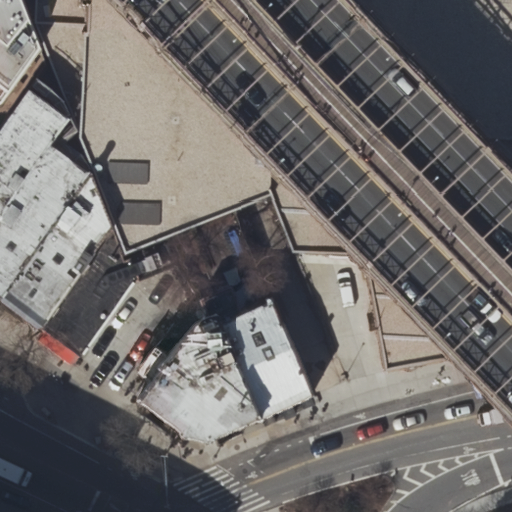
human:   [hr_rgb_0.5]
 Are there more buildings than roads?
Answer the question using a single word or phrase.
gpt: yes

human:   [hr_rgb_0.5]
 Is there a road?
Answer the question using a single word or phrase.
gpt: yes

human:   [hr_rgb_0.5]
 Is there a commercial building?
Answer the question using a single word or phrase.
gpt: no

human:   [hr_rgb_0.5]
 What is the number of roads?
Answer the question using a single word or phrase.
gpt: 7

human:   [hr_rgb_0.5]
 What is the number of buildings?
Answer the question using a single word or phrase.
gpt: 9

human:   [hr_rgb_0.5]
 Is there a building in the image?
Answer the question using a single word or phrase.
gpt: yes

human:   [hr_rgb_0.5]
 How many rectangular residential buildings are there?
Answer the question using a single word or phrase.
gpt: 7

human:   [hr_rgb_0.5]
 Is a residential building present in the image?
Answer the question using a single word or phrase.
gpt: yes

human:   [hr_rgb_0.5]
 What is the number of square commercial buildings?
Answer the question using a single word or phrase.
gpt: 0

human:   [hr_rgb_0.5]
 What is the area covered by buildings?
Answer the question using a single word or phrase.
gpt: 6612m2

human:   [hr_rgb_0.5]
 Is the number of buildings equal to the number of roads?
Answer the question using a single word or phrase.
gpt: no

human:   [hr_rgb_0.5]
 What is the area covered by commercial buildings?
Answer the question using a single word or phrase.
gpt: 0m2

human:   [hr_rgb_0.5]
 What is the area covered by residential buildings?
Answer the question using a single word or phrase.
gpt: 6612m2

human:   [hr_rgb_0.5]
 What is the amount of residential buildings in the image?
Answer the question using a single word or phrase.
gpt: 9

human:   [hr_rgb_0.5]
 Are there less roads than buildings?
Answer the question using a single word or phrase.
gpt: yes

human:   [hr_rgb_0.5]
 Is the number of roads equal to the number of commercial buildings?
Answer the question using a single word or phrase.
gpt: no

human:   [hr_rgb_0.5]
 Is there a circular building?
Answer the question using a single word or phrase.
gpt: no

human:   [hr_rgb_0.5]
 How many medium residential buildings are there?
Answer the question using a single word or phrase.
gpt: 7

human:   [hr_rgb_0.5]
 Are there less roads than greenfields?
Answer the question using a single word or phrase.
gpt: no

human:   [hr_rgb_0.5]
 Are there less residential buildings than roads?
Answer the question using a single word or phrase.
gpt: no

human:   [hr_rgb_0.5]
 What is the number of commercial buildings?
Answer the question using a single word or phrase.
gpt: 0

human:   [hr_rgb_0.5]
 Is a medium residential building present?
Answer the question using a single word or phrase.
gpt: yes

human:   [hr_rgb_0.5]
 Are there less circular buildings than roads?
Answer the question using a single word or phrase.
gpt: yes

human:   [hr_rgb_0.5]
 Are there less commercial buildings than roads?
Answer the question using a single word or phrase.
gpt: yes

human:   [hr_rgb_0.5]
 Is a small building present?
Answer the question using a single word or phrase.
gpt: yes

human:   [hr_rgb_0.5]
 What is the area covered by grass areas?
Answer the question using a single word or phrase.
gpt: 0m2

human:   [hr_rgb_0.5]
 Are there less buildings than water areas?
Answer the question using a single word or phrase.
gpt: no

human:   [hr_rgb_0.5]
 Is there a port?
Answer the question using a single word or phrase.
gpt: no

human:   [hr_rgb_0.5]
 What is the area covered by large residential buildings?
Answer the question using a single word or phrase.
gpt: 4814m2

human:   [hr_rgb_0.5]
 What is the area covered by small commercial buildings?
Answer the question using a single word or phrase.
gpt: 0m2

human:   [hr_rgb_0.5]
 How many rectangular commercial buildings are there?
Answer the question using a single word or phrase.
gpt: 0

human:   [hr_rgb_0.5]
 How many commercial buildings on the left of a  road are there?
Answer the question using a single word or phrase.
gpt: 0

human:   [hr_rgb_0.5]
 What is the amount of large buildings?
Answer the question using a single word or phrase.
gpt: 1

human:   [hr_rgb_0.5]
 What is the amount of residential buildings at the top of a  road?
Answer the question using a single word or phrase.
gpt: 9

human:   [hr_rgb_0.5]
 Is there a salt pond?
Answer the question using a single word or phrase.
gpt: no

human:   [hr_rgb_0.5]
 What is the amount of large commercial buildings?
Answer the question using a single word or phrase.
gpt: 0

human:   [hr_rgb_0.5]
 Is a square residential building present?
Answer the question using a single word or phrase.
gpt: no

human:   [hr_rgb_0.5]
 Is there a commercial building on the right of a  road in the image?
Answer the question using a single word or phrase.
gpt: no

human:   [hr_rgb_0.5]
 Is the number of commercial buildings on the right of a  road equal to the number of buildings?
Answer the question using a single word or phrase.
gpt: no

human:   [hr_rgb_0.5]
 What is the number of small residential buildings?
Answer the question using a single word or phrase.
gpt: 1

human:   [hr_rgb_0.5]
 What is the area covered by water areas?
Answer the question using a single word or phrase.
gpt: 0m2

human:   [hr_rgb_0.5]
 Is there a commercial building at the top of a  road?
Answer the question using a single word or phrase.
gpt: no

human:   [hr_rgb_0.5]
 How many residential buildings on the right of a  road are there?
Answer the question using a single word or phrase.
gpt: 3

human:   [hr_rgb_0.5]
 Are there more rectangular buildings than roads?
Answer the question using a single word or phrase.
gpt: no

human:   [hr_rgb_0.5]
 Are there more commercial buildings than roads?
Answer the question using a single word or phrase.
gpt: no

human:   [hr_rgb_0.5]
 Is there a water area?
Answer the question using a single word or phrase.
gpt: no

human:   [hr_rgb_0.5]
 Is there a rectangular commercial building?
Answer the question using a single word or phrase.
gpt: no

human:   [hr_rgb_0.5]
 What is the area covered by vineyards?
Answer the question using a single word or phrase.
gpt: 0m2

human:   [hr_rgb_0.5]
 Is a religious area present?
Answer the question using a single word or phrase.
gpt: no

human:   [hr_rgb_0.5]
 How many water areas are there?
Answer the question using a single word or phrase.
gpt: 0

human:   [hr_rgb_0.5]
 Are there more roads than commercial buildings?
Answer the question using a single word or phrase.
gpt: yes

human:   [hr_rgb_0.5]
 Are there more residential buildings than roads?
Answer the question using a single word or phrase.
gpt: yes

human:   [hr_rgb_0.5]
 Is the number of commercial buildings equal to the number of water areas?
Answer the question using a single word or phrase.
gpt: yes

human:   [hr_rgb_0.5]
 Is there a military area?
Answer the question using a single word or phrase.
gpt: no

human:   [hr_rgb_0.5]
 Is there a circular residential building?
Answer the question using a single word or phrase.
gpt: no

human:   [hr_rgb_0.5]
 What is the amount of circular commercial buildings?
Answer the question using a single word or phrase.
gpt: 0

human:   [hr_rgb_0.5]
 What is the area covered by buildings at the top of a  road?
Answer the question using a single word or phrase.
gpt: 6612m2

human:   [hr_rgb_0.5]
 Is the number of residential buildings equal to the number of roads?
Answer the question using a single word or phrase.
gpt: no

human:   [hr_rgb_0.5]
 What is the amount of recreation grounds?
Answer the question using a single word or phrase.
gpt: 0

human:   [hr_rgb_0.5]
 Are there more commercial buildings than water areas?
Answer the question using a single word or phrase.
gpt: no

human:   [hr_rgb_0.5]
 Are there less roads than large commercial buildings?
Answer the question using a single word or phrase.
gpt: no

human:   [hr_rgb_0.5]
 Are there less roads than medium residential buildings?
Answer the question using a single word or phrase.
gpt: no

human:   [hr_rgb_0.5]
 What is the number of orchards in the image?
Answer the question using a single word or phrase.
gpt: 0

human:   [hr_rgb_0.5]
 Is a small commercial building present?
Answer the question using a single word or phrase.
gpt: no